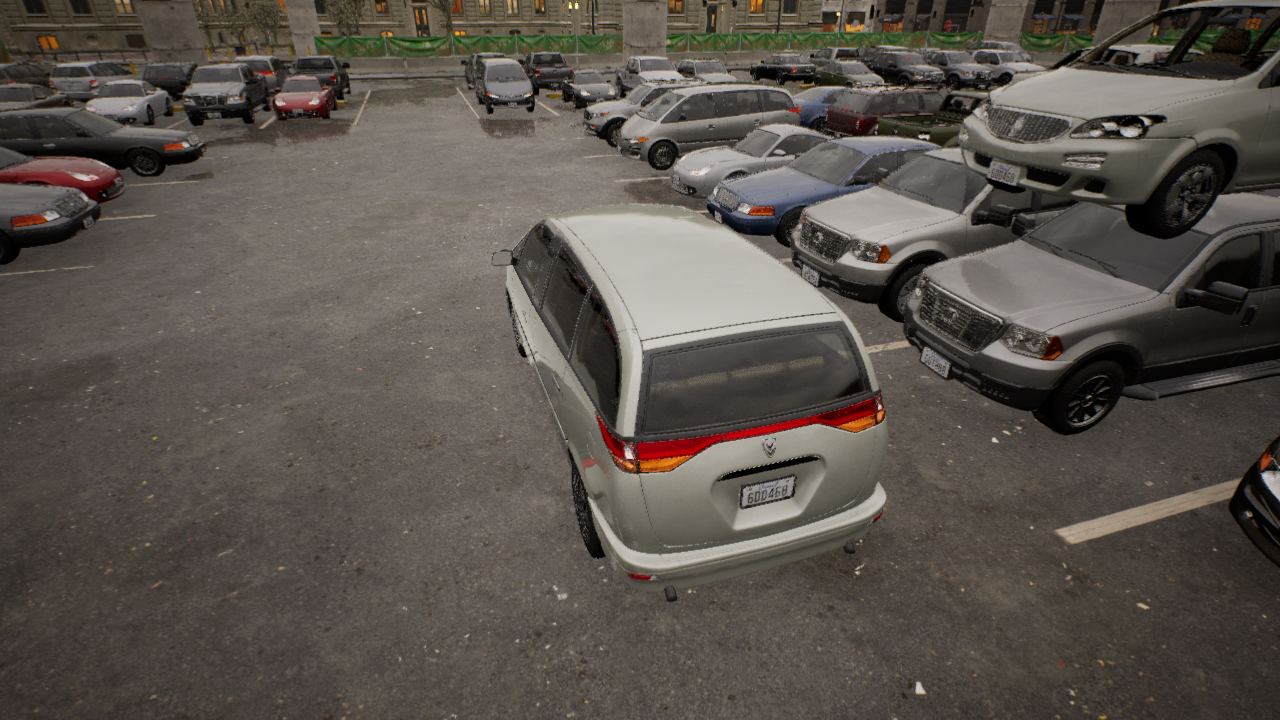
Venue: arterial
Lighting: golden hour
Vehicle rig: minivan